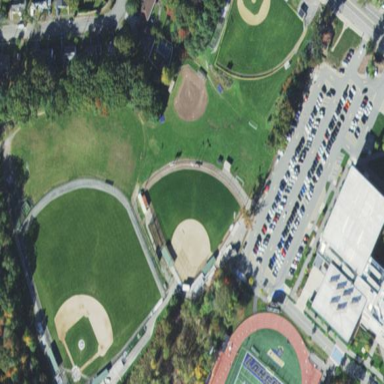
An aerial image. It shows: Softball pitch for leisure land activities.